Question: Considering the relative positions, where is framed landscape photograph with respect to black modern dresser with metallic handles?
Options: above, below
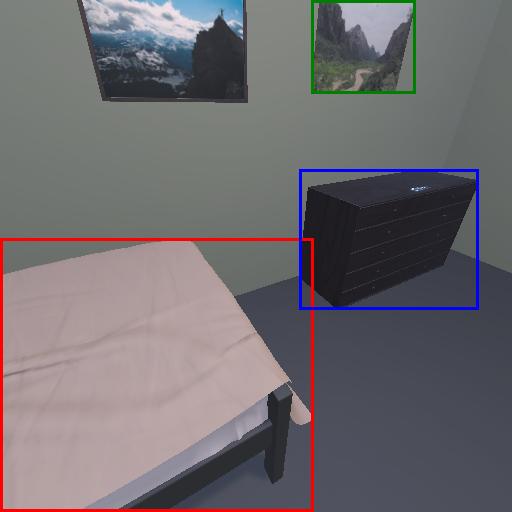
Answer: above